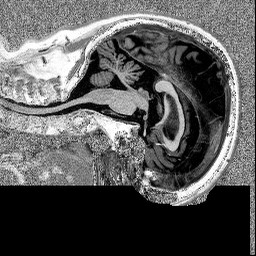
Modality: MP2RAGE
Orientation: sagittal
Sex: male